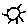
Label: sun